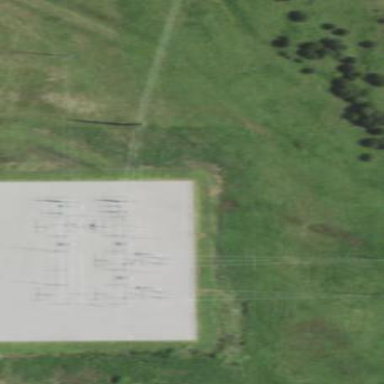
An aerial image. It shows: Transmission-level power substation.